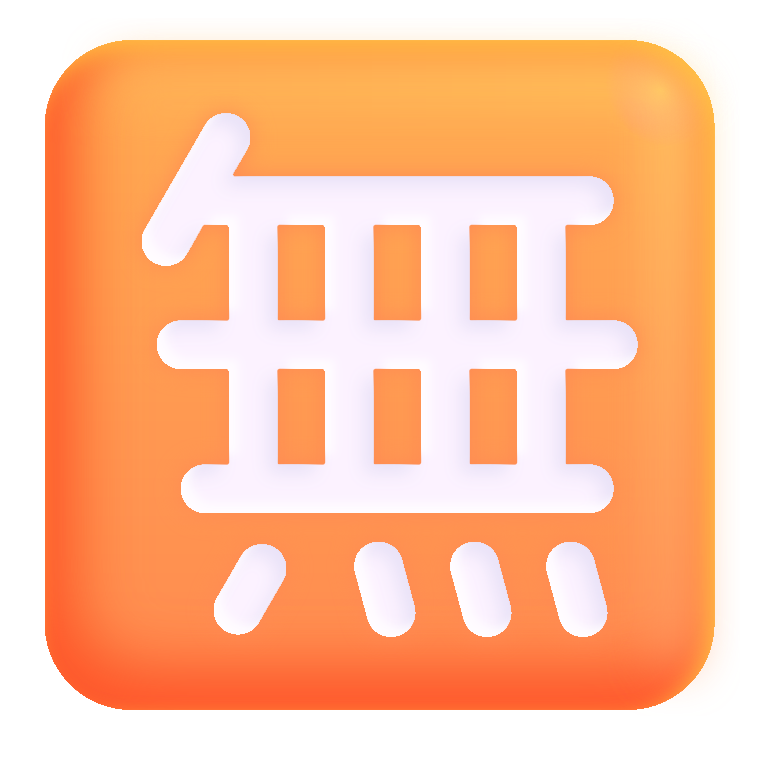
japanese free of charge button color